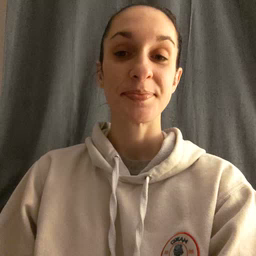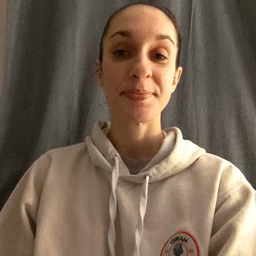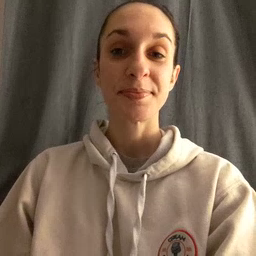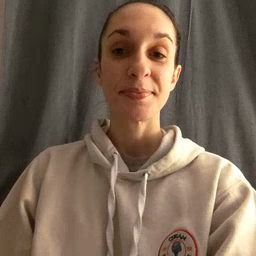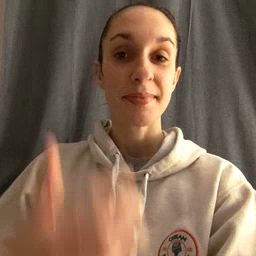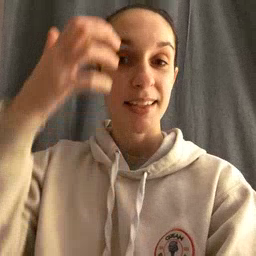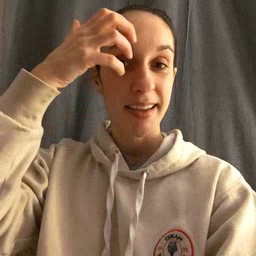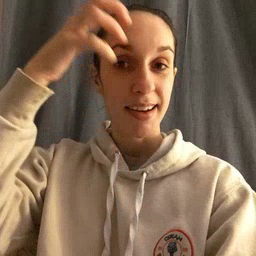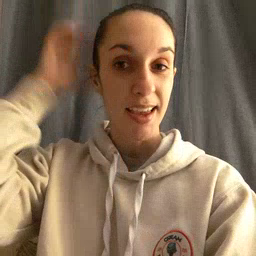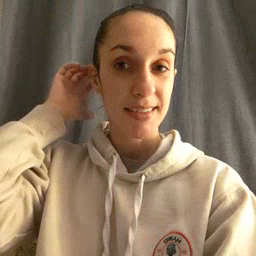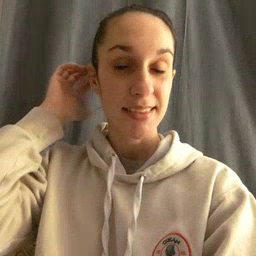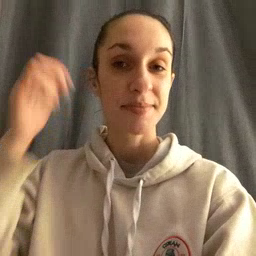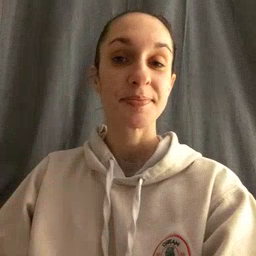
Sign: lion